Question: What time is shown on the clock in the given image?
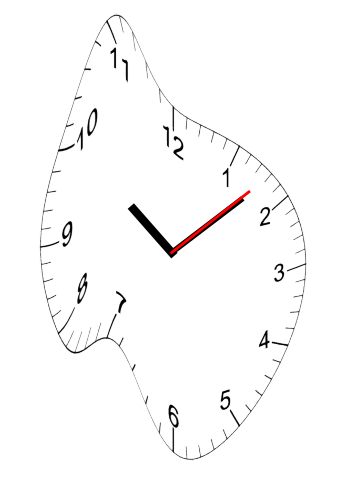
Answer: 10:08:08